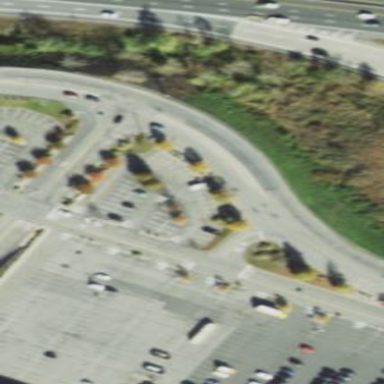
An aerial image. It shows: Parking area with asphalt surface.